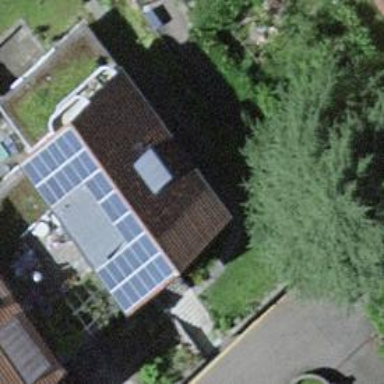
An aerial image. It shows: Solar power generator utilizing photovoltaic technology with solar photovoltaic panels.